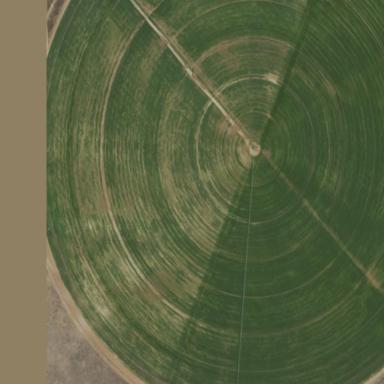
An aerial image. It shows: Farmland with pivot irrigation system.